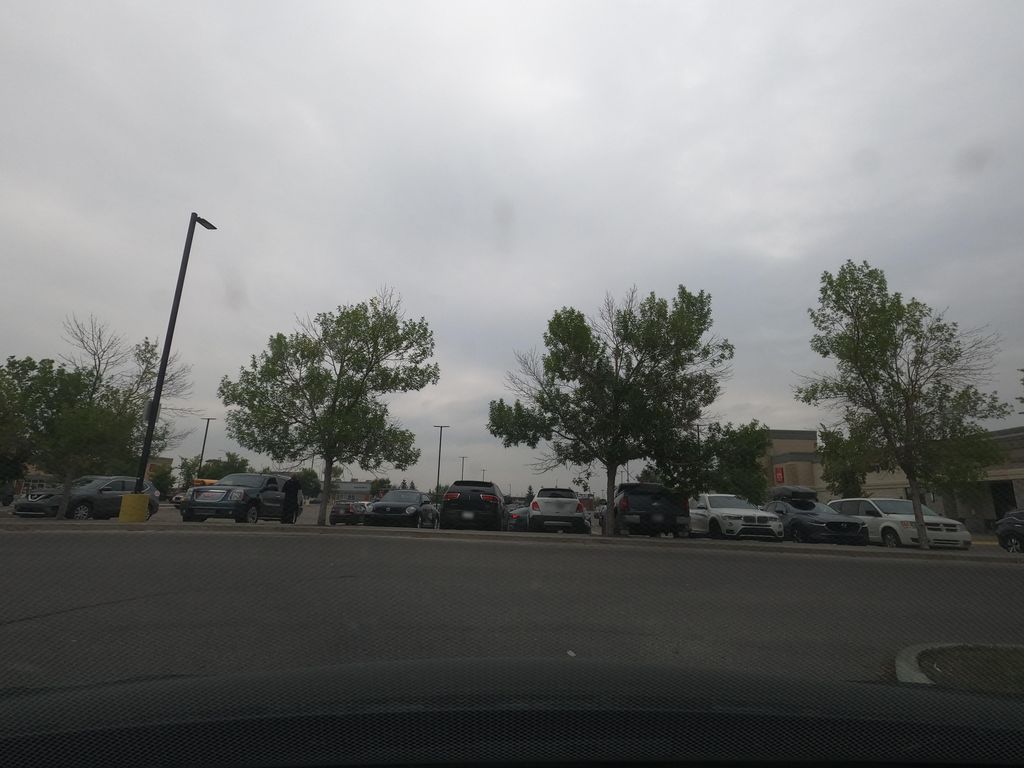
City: calgary